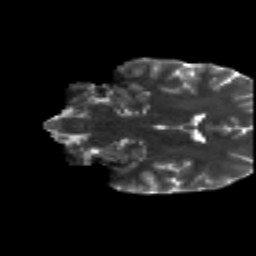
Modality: T2w
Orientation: coronal
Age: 27
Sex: female
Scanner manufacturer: siemens
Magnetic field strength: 3 T
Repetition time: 8.8 s
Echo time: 0.085 s